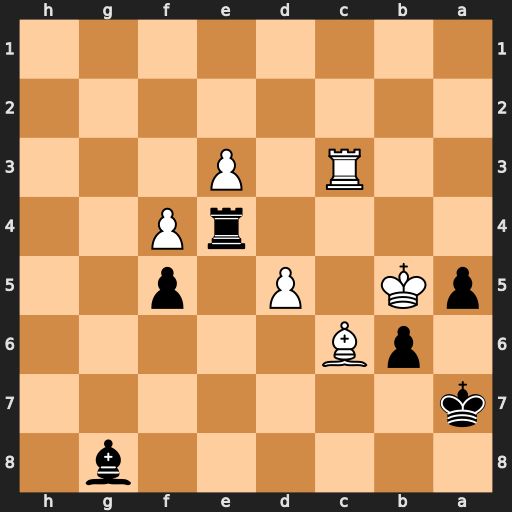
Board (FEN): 6b1/k7/1pB5/pK1P1p2/4rP2/2R1P3/8/8
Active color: b
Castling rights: -
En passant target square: -
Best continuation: Rb4#